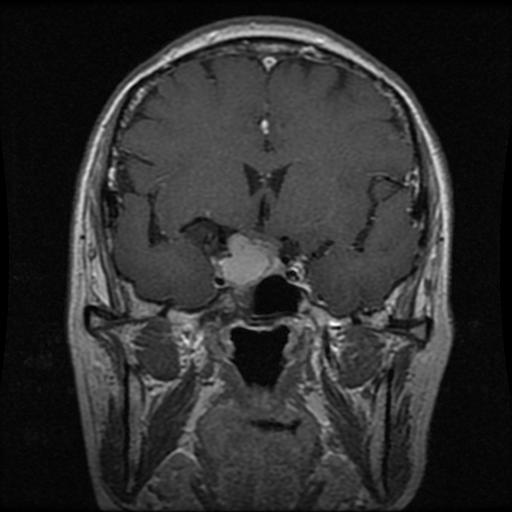
Label: pituitary